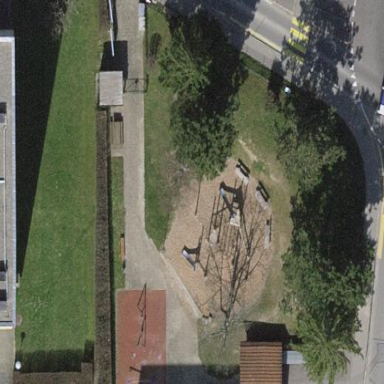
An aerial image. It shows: Park with fence surrounding it.